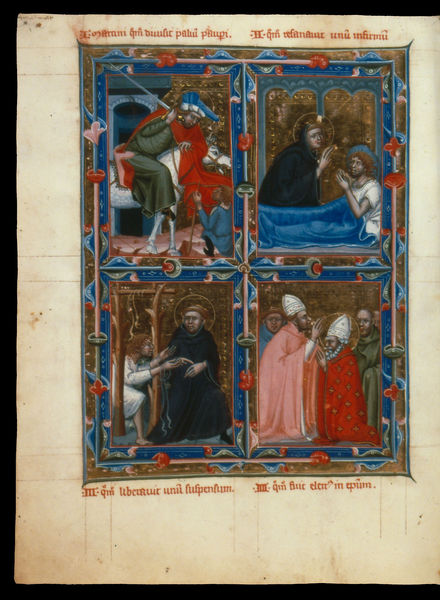
Titel: Ungarisches Legendarium
Institution: Vatikan, Biblioteca Apostolica Vaticana
Schlagwörter: mantel, pferd, schrift, bischof, buch, schwert, text, buchseite, heiligenschein, mittelalter, mönch, mitra, miniatur, mittelalterlich, martin, buchmalerei, kleriker